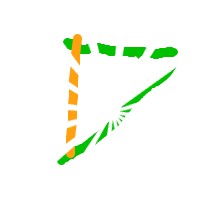
Shape: triangle